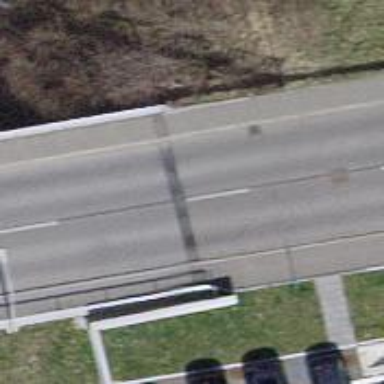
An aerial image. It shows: Residential road with separate sidewalk.